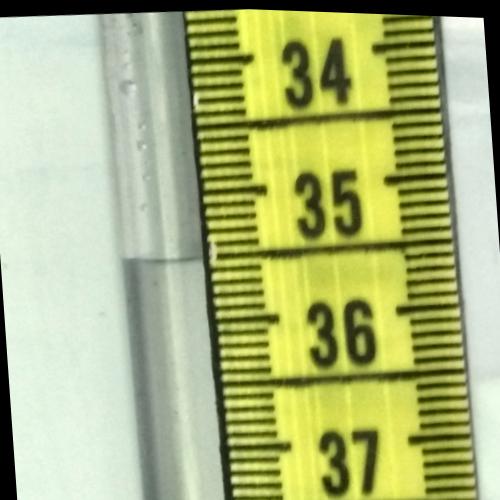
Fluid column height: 35.5 cm